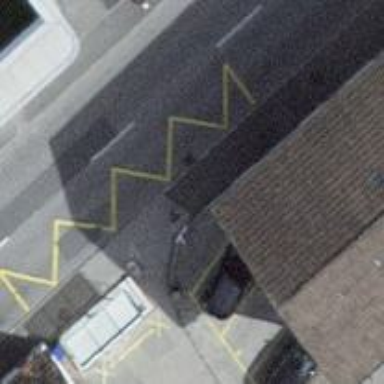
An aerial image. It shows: Bus stop with shelter.